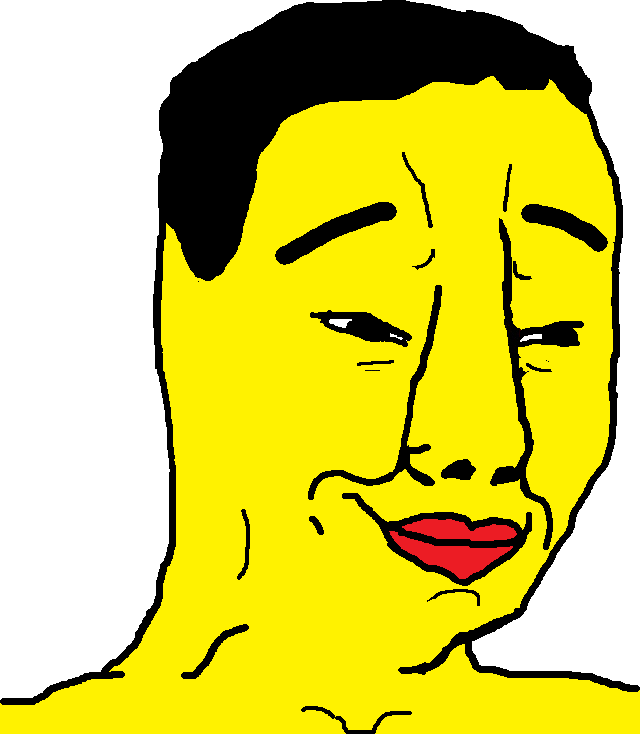
Label: 5_Poljak